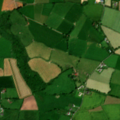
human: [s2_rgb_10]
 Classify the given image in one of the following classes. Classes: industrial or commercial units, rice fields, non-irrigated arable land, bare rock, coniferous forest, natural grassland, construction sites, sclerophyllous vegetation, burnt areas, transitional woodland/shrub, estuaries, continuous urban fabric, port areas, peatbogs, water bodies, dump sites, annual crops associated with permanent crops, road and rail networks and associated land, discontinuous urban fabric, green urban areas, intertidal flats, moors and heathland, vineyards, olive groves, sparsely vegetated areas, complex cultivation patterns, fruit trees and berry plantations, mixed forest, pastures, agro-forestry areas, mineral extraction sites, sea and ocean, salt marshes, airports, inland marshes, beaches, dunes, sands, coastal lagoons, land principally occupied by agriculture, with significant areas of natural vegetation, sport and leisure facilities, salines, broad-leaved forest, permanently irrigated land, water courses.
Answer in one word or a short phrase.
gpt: non-irrigated arable land, pastures